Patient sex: M
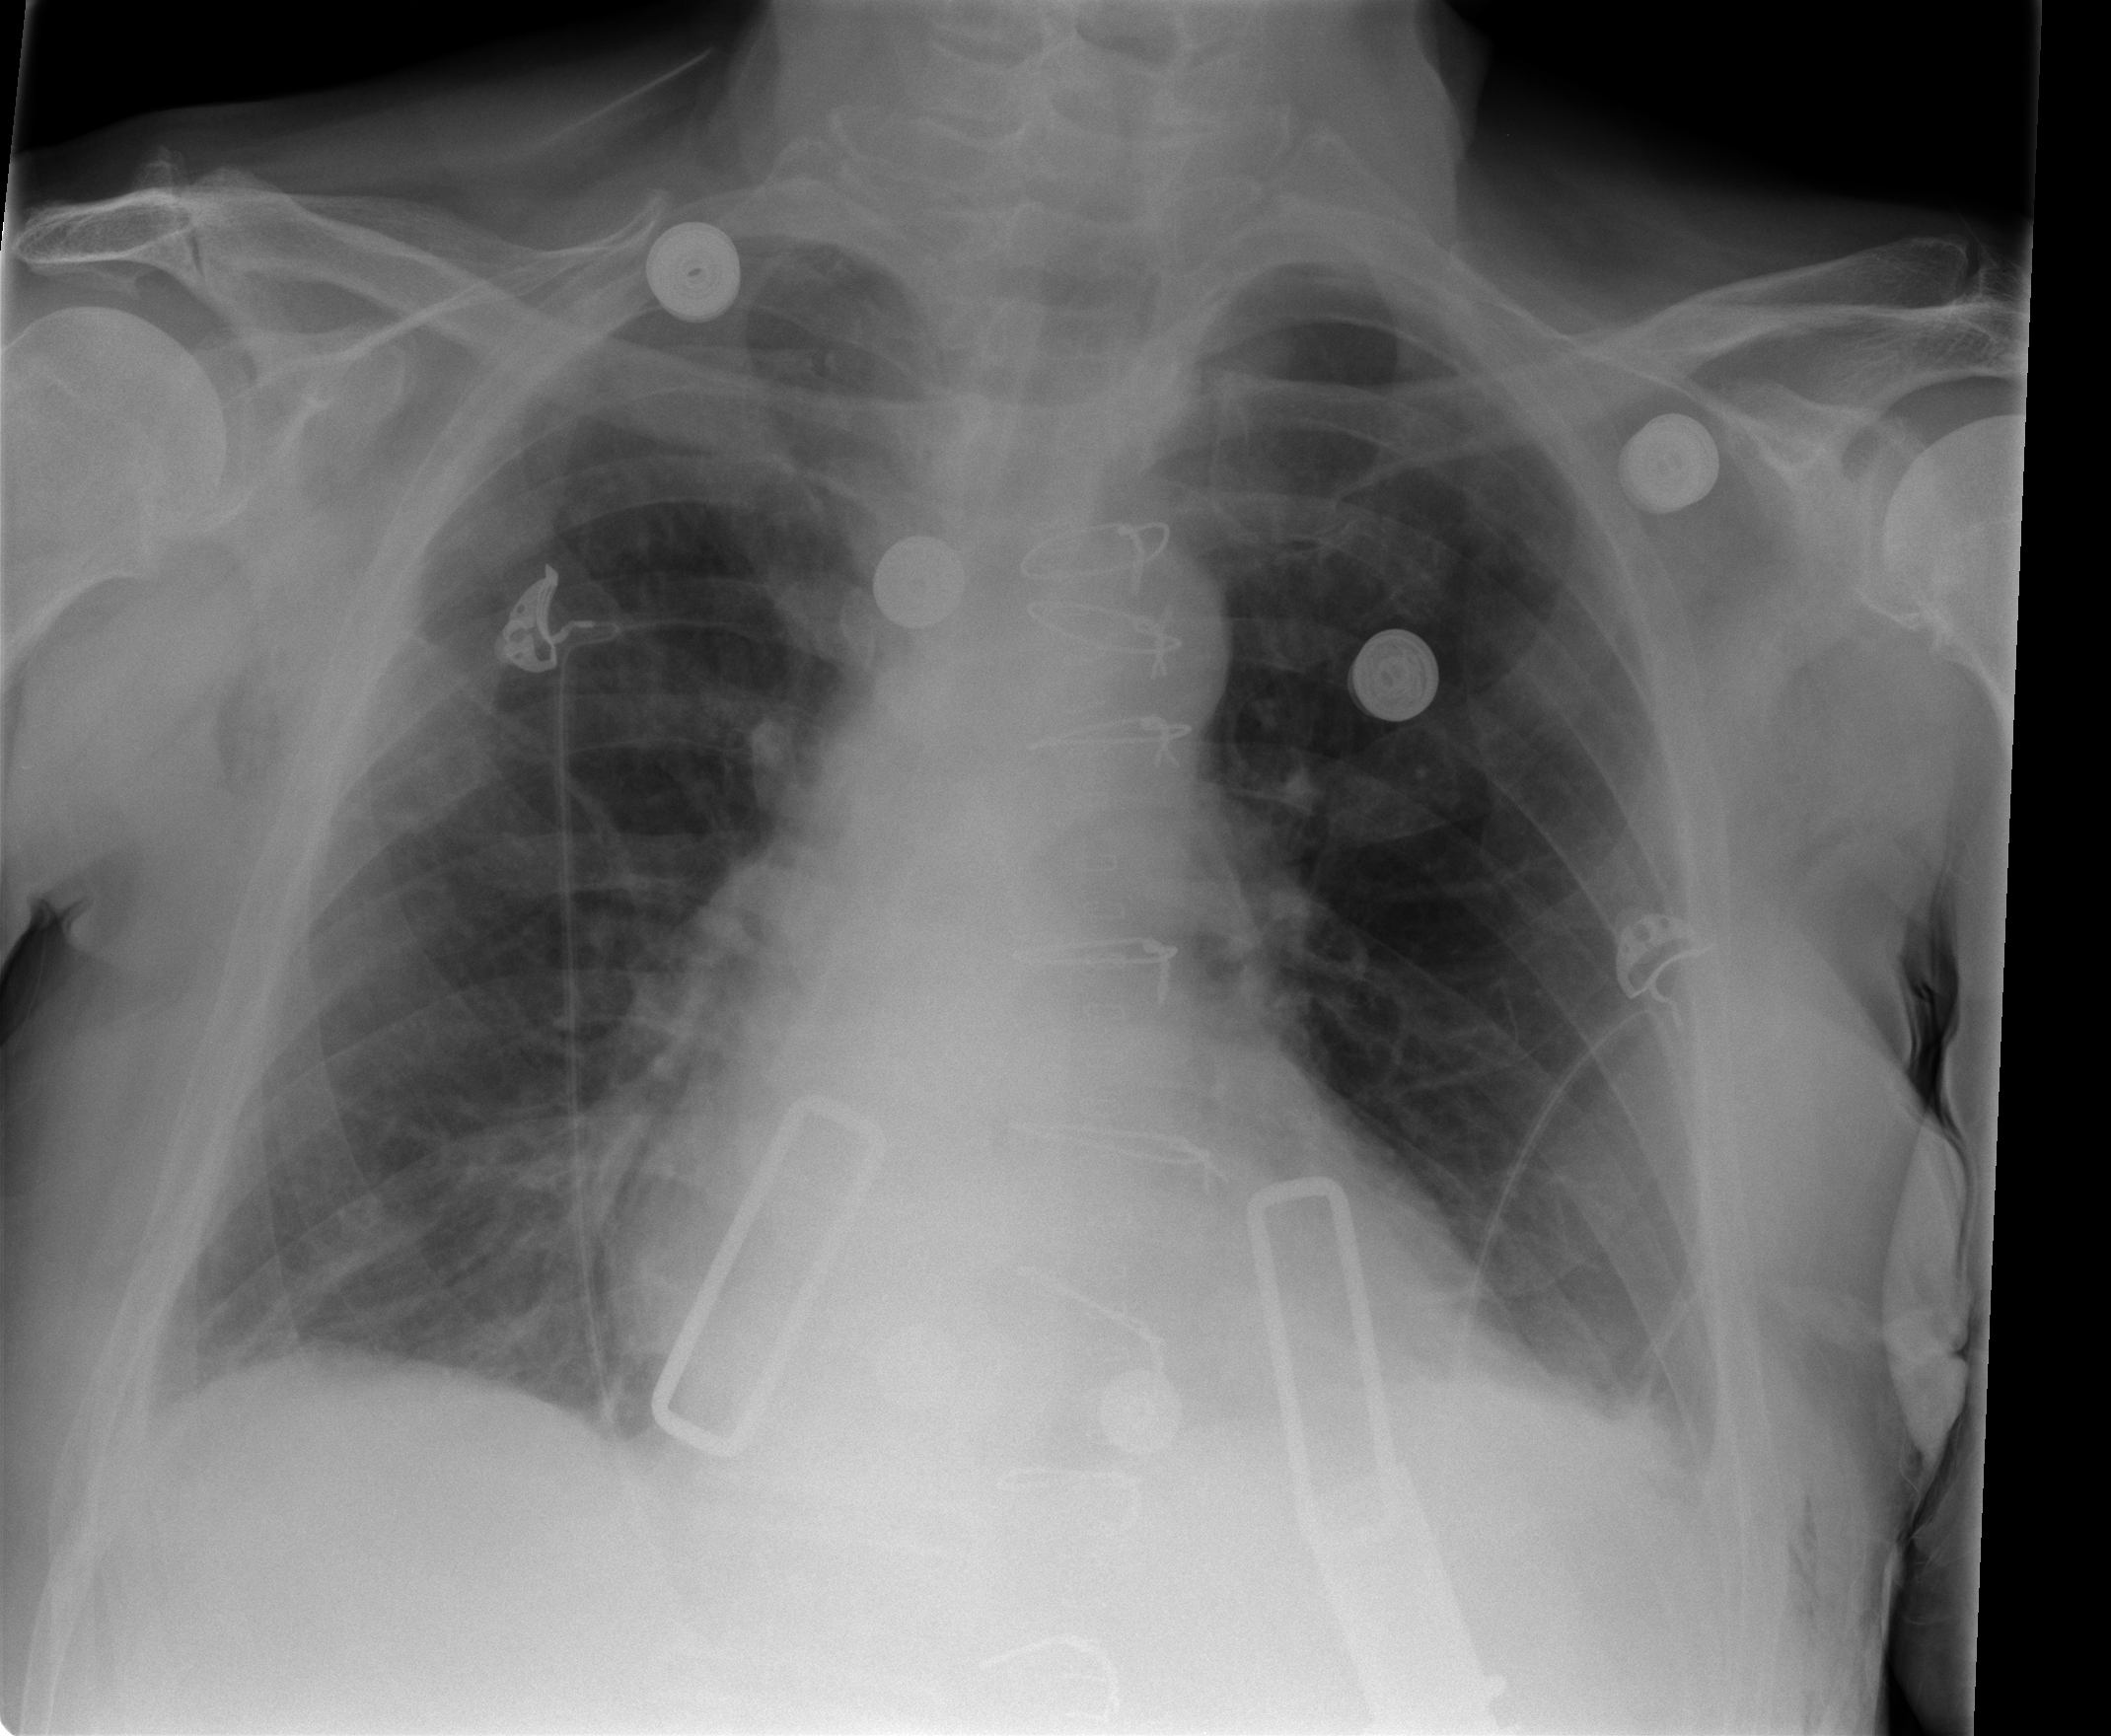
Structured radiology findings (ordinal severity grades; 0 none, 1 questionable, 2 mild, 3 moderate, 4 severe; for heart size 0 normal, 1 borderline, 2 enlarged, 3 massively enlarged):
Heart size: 0
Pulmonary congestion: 0
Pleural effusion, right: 1
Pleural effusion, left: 1
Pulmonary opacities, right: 0
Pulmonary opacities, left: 0
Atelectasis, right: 0
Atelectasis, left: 0